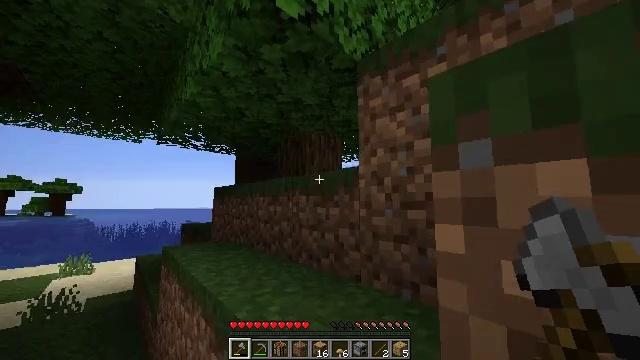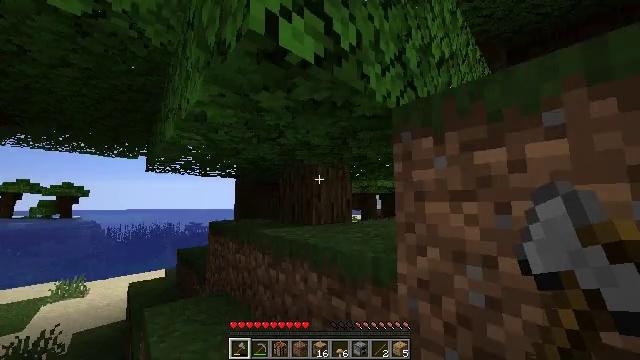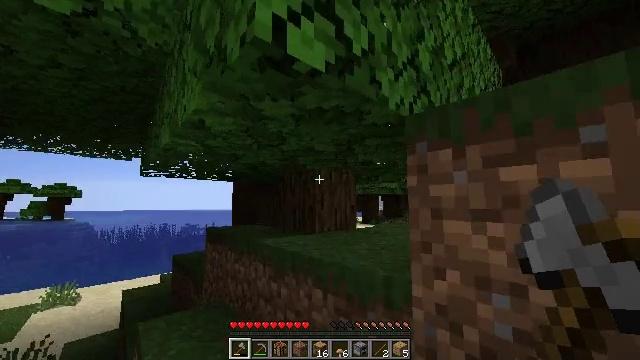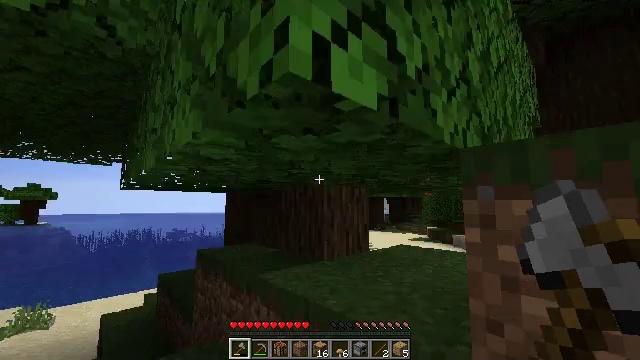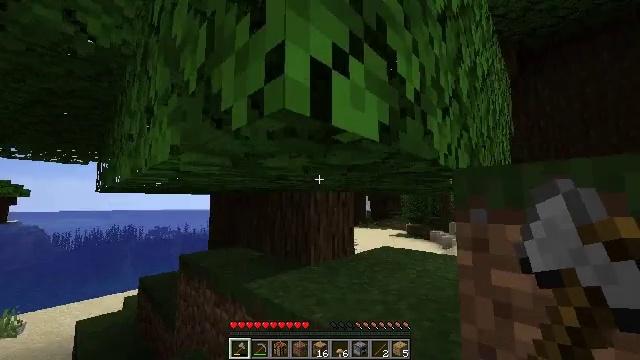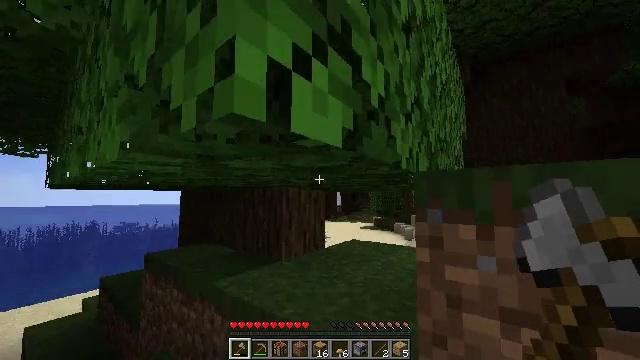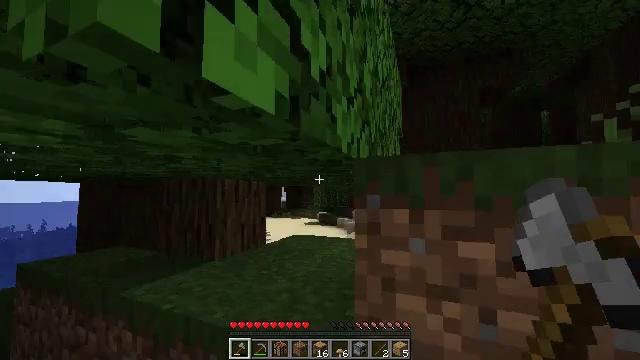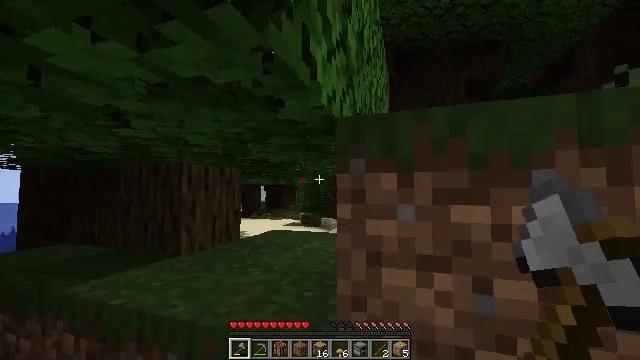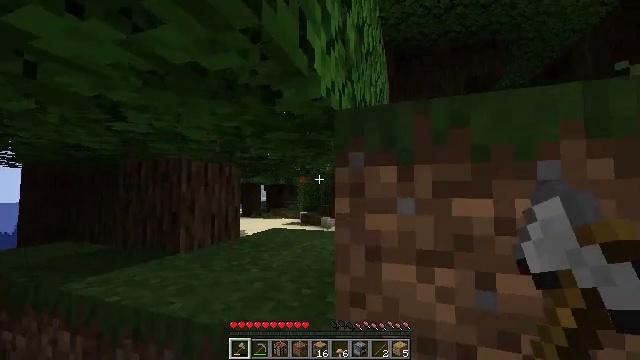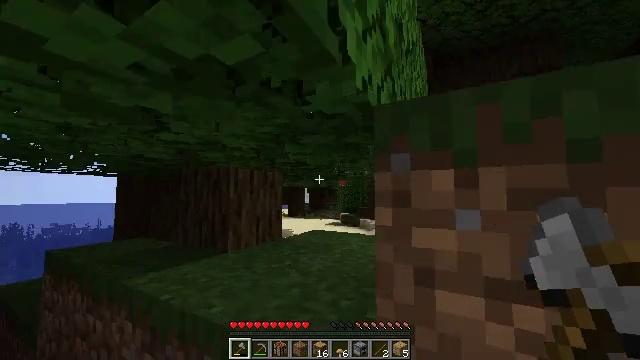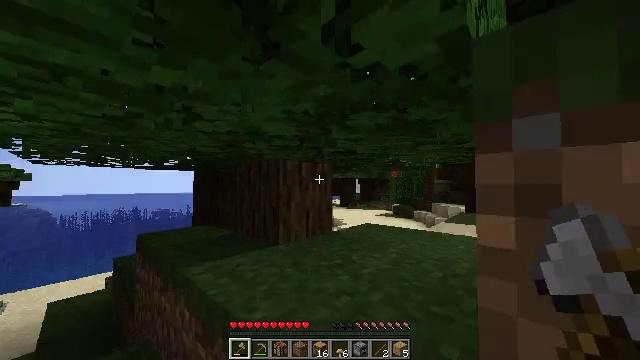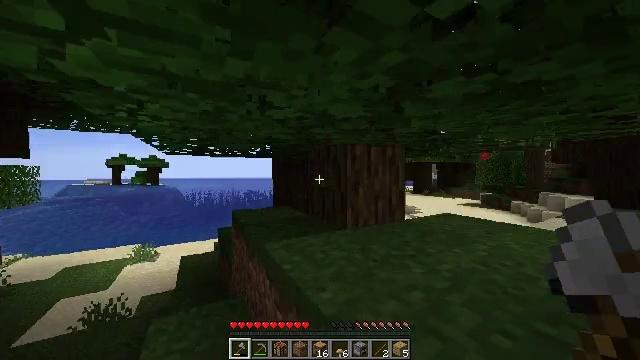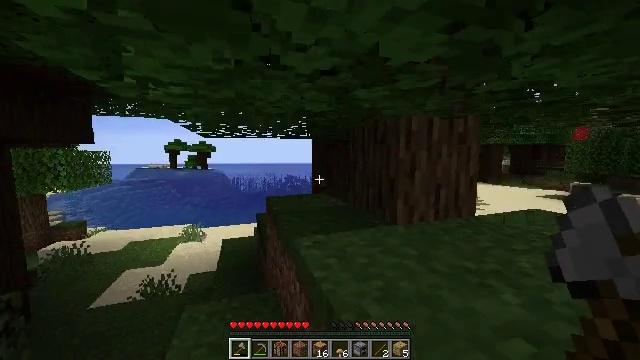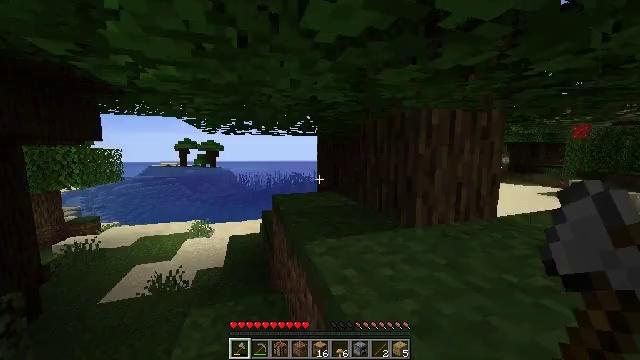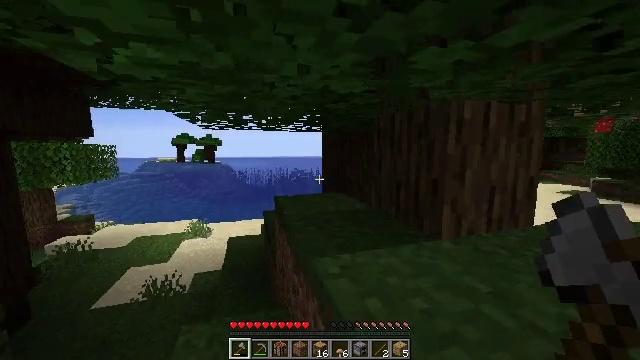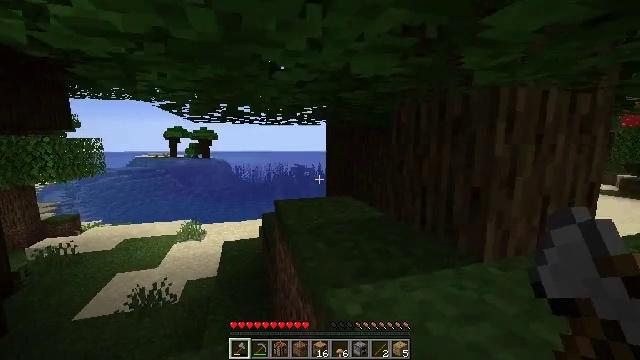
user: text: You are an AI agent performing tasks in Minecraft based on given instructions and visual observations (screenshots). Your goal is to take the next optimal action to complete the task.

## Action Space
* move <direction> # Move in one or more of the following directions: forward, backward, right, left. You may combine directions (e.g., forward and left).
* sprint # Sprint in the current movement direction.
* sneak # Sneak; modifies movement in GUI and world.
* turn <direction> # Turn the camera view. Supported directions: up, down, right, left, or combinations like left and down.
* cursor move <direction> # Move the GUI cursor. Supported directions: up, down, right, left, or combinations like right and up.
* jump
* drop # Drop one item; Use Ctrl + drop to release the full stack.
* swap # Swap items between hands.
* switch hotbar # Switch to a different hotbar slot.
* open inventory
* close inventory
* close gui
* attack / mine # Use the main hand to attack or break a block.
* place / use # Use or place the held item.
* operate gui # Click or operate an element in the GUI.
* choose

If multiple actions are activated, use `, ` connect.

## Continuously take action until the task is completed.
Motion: motion action
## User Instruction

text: Chop down the brown mushroom block.
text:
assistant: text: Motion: move forward, sprint, jump
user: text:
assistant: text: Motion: move forward, sprint, jump
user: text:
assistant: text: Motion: move forward, sprint, jump
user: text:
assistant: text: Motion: move forward, sprint, turn right, jump
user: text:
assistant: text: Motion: move forward, sprint, turn right and down, jump
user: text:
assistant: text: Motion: move forward, sprint, turn right and down, jump
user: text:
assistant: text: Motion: move forward, sprint, turn right
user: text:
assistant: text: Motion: move forward, sprint
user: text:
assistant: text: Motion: move forward, sprint, turn left and up
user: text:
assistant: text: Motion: move forward, sprint, turn left and down
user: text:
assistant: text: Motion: move forward, sprint, turn left and down
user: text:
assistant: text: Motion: move forward, sprint, turn left and down
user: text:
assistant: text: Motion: move forward, sprint
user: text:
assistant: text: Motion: move forward, sprint
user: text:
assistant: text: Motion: move forward, sprint
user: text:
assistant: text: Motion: move forward, sprint
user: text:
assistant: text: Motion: move forward, sprint, turn down
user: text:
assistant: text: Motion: move forward, sprint
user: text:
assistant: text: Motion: move forward, sprint, turn down
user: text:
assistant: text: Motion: move forward, sprint
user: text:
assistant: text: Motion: move forward, sprint
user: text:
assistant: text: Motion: move forward, sprint, turn down
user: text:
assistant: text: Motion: move forward, sprint
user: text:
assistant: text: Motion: move forward, sprint
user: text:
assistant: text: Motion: move forward, sprint, turn down
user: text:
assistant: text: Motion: move forward, sprint
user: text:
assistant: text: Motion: move forward, sprint
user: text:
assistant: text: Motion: move forward, sprint
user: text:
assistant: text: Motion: move forward, sprint
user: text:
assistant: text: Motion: move forward, sprint